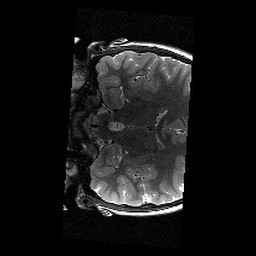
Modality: T2w
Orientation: coronal
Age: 10
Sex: female
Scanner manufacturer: siemens
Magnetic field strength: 3 T
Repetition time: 9.23 s
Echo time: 0.067 s